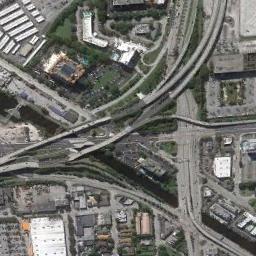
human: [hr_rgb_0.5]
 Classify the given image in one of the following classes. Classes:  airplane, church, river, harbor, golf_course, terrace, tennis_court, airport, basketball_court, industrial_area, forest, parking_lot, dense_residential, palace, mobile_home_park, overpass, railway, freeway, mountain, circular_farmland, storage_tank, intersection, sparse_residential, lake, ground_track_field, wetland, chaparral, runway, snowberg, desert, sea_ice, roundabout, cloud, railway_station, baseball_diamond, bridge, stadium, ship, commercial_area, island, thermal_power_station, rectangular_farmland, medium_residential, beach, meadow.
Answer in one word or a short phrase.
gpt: overpass